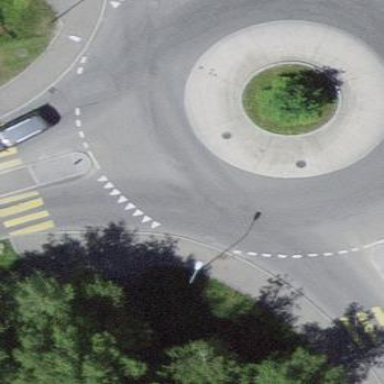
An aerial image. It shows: Residential road with asphalt surface leading to roundabout.